Brain MRI, t1w sequence, axial 2D slice.
Patient: age 23, sex F, weight 78 kg, height 1.78 m
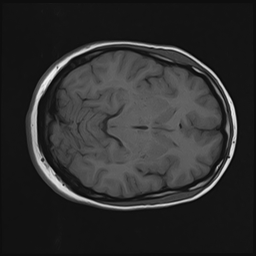